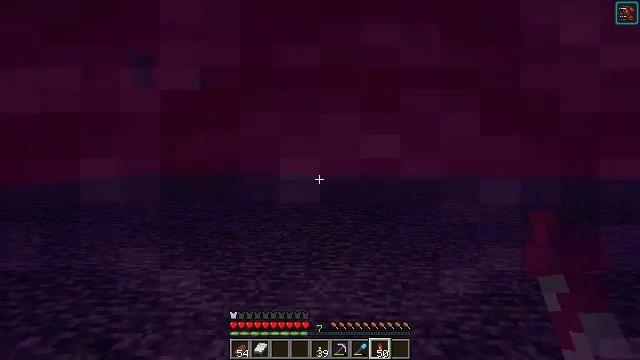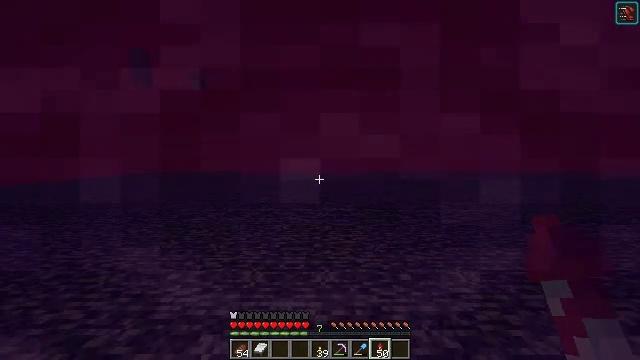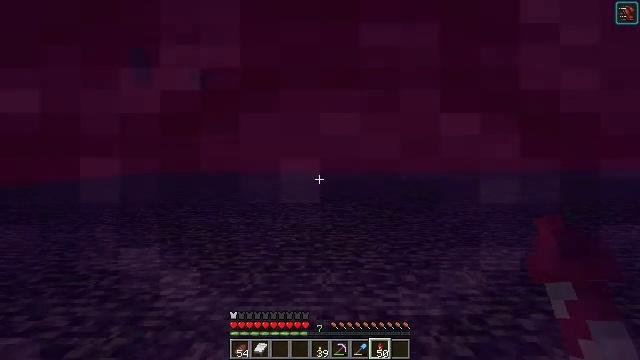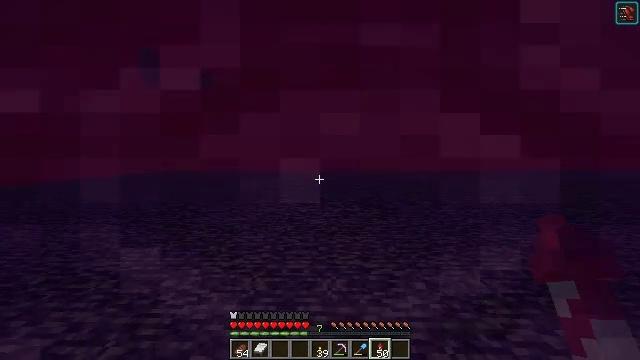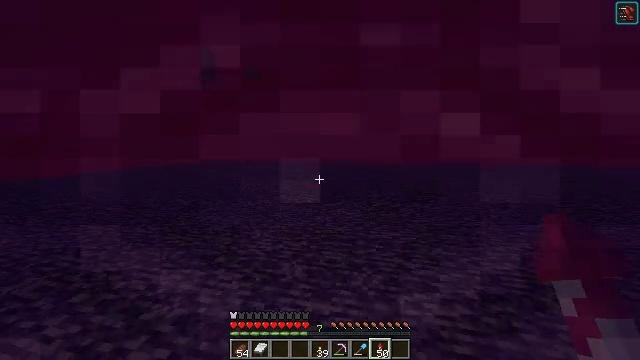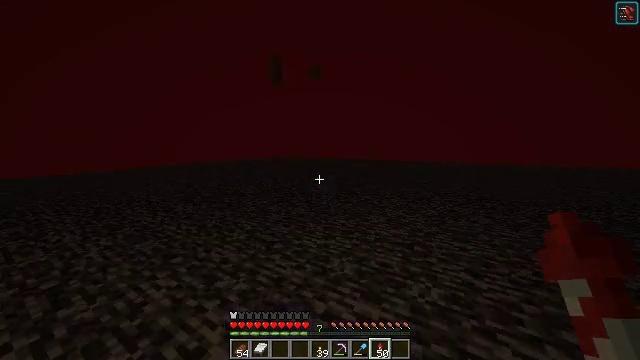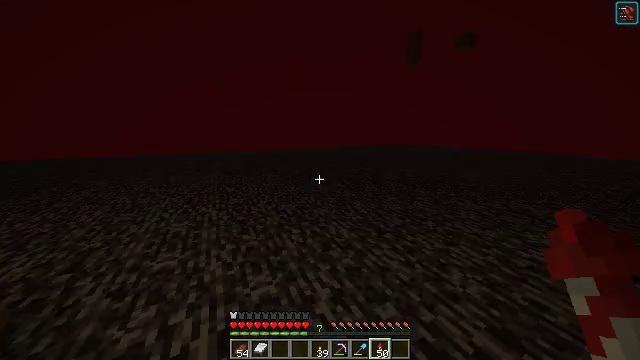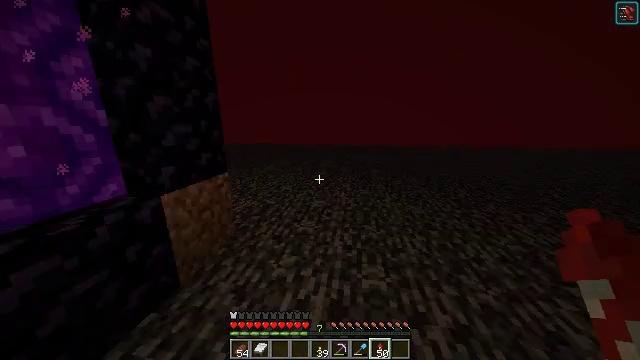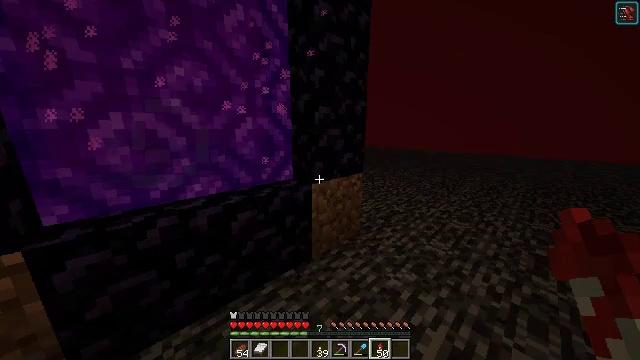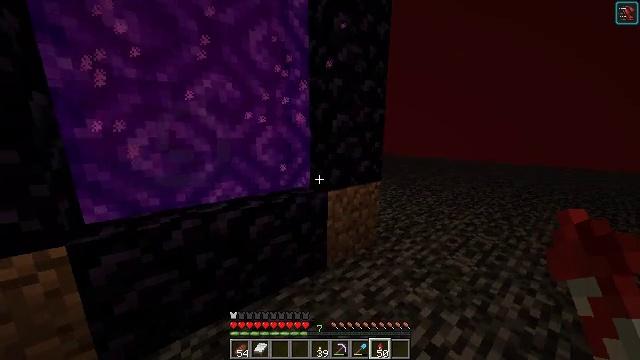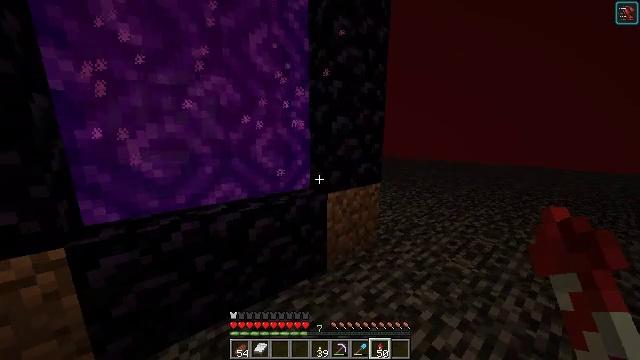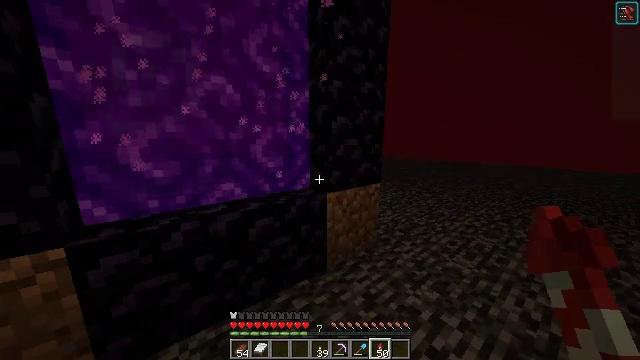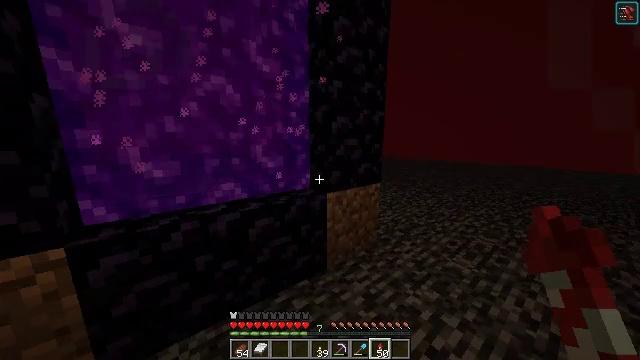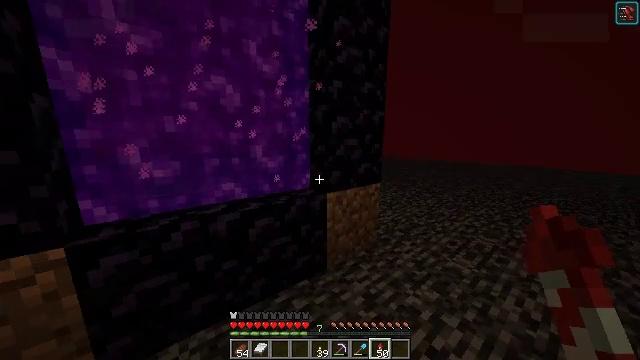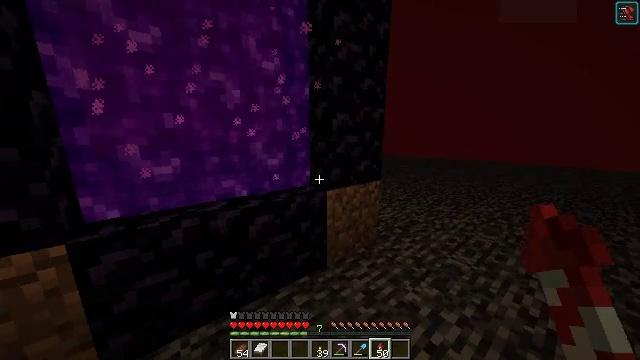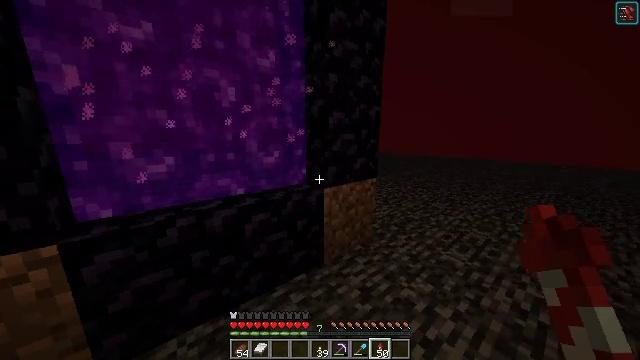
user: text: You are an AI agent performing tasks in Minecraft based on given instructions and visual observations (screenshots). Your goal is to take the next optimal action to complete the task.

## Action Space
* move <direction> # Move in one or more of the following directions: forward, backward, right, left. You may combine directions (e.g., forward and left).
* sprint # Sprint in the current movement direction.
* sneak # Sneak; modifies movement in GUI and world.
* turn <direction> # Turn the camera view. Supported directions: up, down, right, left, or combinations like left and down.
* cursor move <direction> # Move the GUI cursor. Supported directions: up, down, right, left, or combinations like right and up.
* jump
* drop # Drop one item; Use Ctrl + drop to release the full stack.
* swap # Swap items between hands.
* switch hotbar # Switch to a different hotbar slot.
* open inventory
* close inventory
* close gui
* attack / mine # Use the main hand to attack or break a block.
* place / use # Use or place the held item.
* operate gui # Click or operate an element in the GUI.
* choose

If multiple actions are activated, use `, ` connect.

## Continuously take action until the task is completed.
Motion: motion action
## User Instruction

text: Drop a firework rocket.
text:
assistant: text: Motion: move forward
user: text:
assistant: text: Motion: no_op
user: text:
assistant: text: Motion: turn left
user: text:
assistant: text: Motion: turn left and down
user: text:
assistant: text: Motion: turn left
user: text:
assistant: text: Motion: turn left and down
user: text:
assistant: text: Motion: turn left and down
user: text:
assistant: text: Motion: turn left and up
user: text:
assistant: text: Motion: turn left and up
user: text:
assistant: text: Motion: no_op
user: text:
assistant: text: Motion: no_op
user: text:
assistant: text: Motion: no_op
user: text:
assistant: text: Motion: no_op
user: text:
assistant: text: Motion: no_op
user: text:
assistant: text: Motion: turn right
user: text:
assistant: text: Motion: turn left and down
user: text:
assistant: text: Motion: turn left and down
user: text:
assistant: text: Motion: turn left
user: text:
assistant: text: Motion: turn left
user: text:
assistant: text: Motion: turn left
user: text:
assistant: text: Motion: turn left
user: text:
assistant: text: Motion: turn left
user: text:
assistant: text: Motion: turn left
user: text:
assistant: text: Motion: no_op
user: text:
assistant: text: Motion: no_op
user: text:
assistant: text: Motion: no_op
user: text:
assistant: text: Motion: no_op
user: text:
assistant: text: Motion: no_op
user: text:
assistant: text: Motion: no_op
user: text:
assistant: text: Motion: no_op